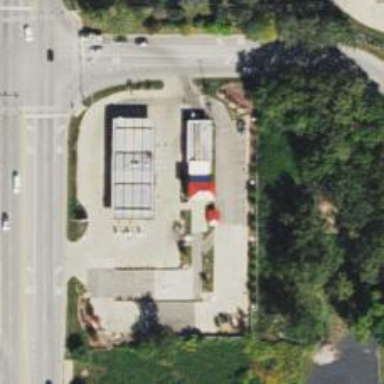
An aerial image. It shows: Convenience shop.